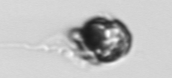
Label: Proterythropsis